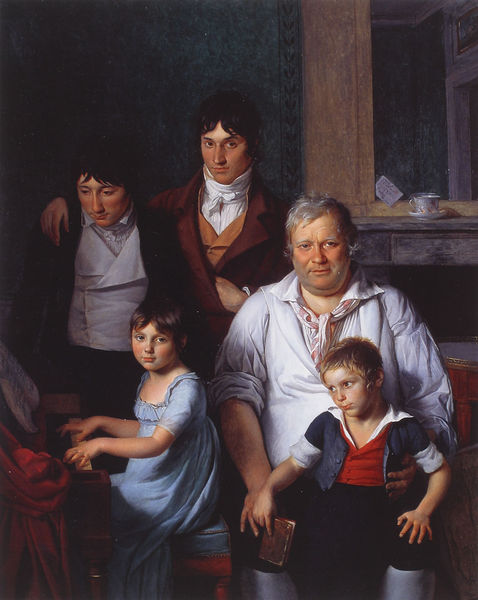
Titel: Porträt eines Mannes und seinen Kindern, auch: Porträt Michel Gérards, Abgeordneter der Nationalversammlung, und seine Kinder
Institution: Le Mans, Musée de Tessé
Schlagwörter: blau, gemälde, mann, mädchen, männer, tuch, kragen, bild, portrait, drei, familie, vater, kinder, jungen, blue, men, red, white, collar, dress, interior, nose, painting, room, sitting, tea, wohnung, klavier, gown, mirror, brown, junge, bürger, biedermeier, hand, man, girl, lap, young, boy, suit, light, goethe, waldmüller, coat, mouth, jacket, children, music, shoulder, family, fireplace, notes, book, cup, kids, father, shirt, son, standing, daughter, fratrie, dad, portrait de famille, piano, middle class, sister, mustach, teacher, harpsichord, brothers, siblings, vaterr, sonds, pere au foyer, fille unique, air de famille